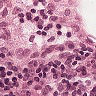
Metastatic tissue present: no